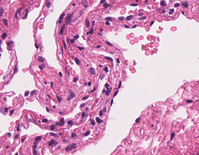
Tumor epithelial tissue: no
Tumor-associated stroma tissue: no
Normal tissue: yes